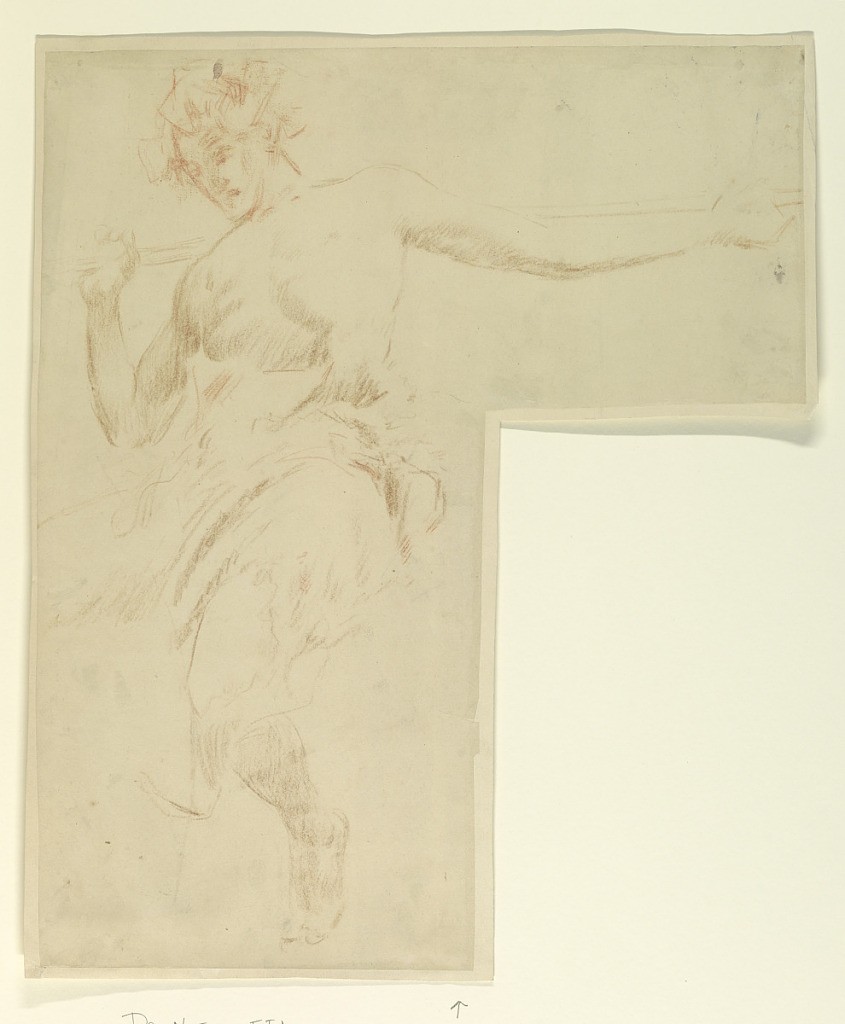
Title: Study for a man, “Vintage Festival,” Mendelssohn Glee Club, New York, NY
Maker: Robert Frederick Blum, American, 1857–1903
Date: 1895–1898
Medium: Pastel crayon on tracing paper mounted to board
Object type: Drawing
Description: A  male figure carrying a staff. The right leg is now shown.